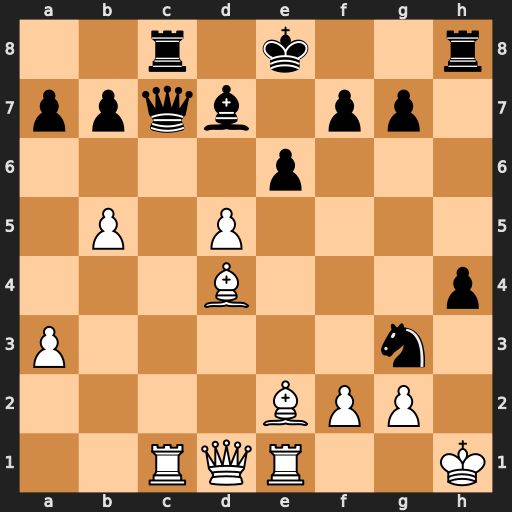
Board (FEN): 2r1k2r/ppqb1pp1/4p3/1P1P4/3B3p/P5n1/4BPP1/2RQR2K
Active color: w
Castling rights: k
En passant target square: -
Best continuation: fxg3 hxg3+ Kg1 Qf4 Rxc8+